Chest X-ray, PA view. Patient: 44 years old, sex F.
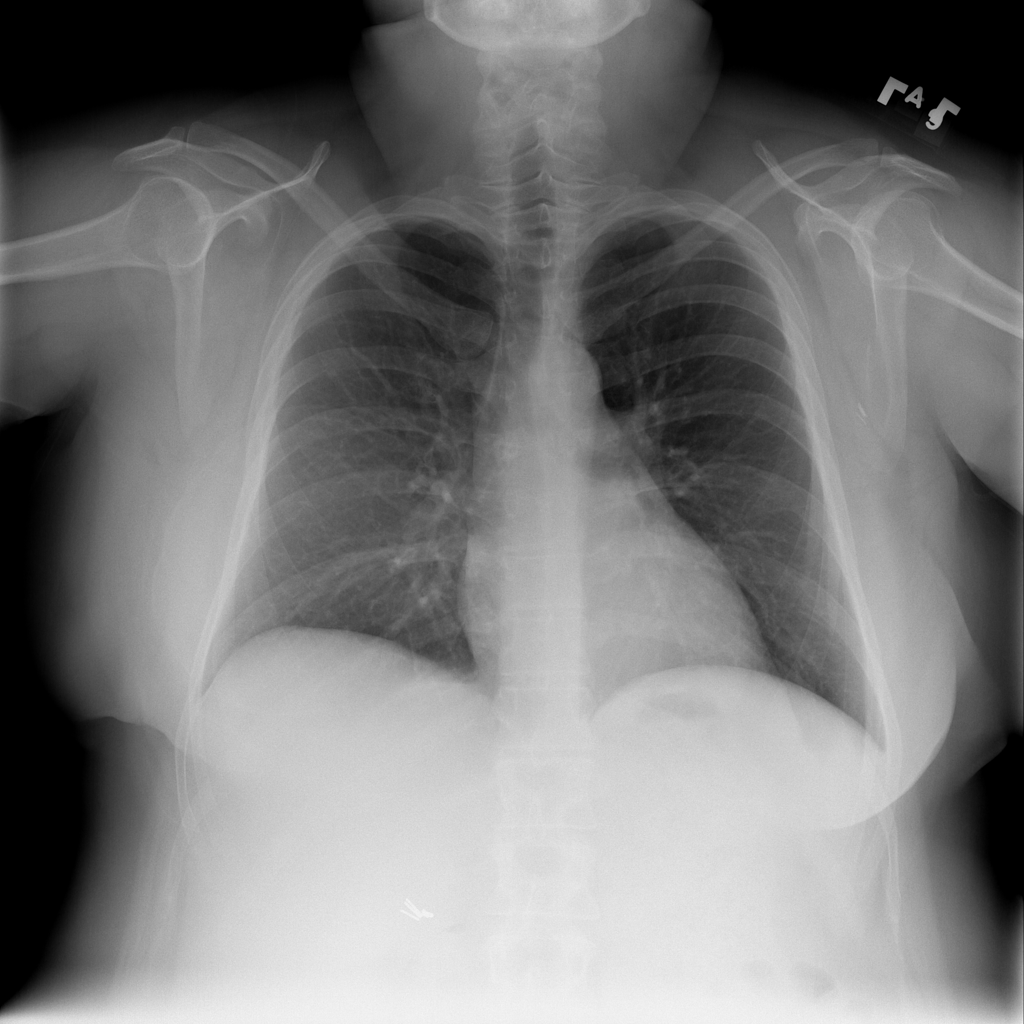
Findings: No Finding